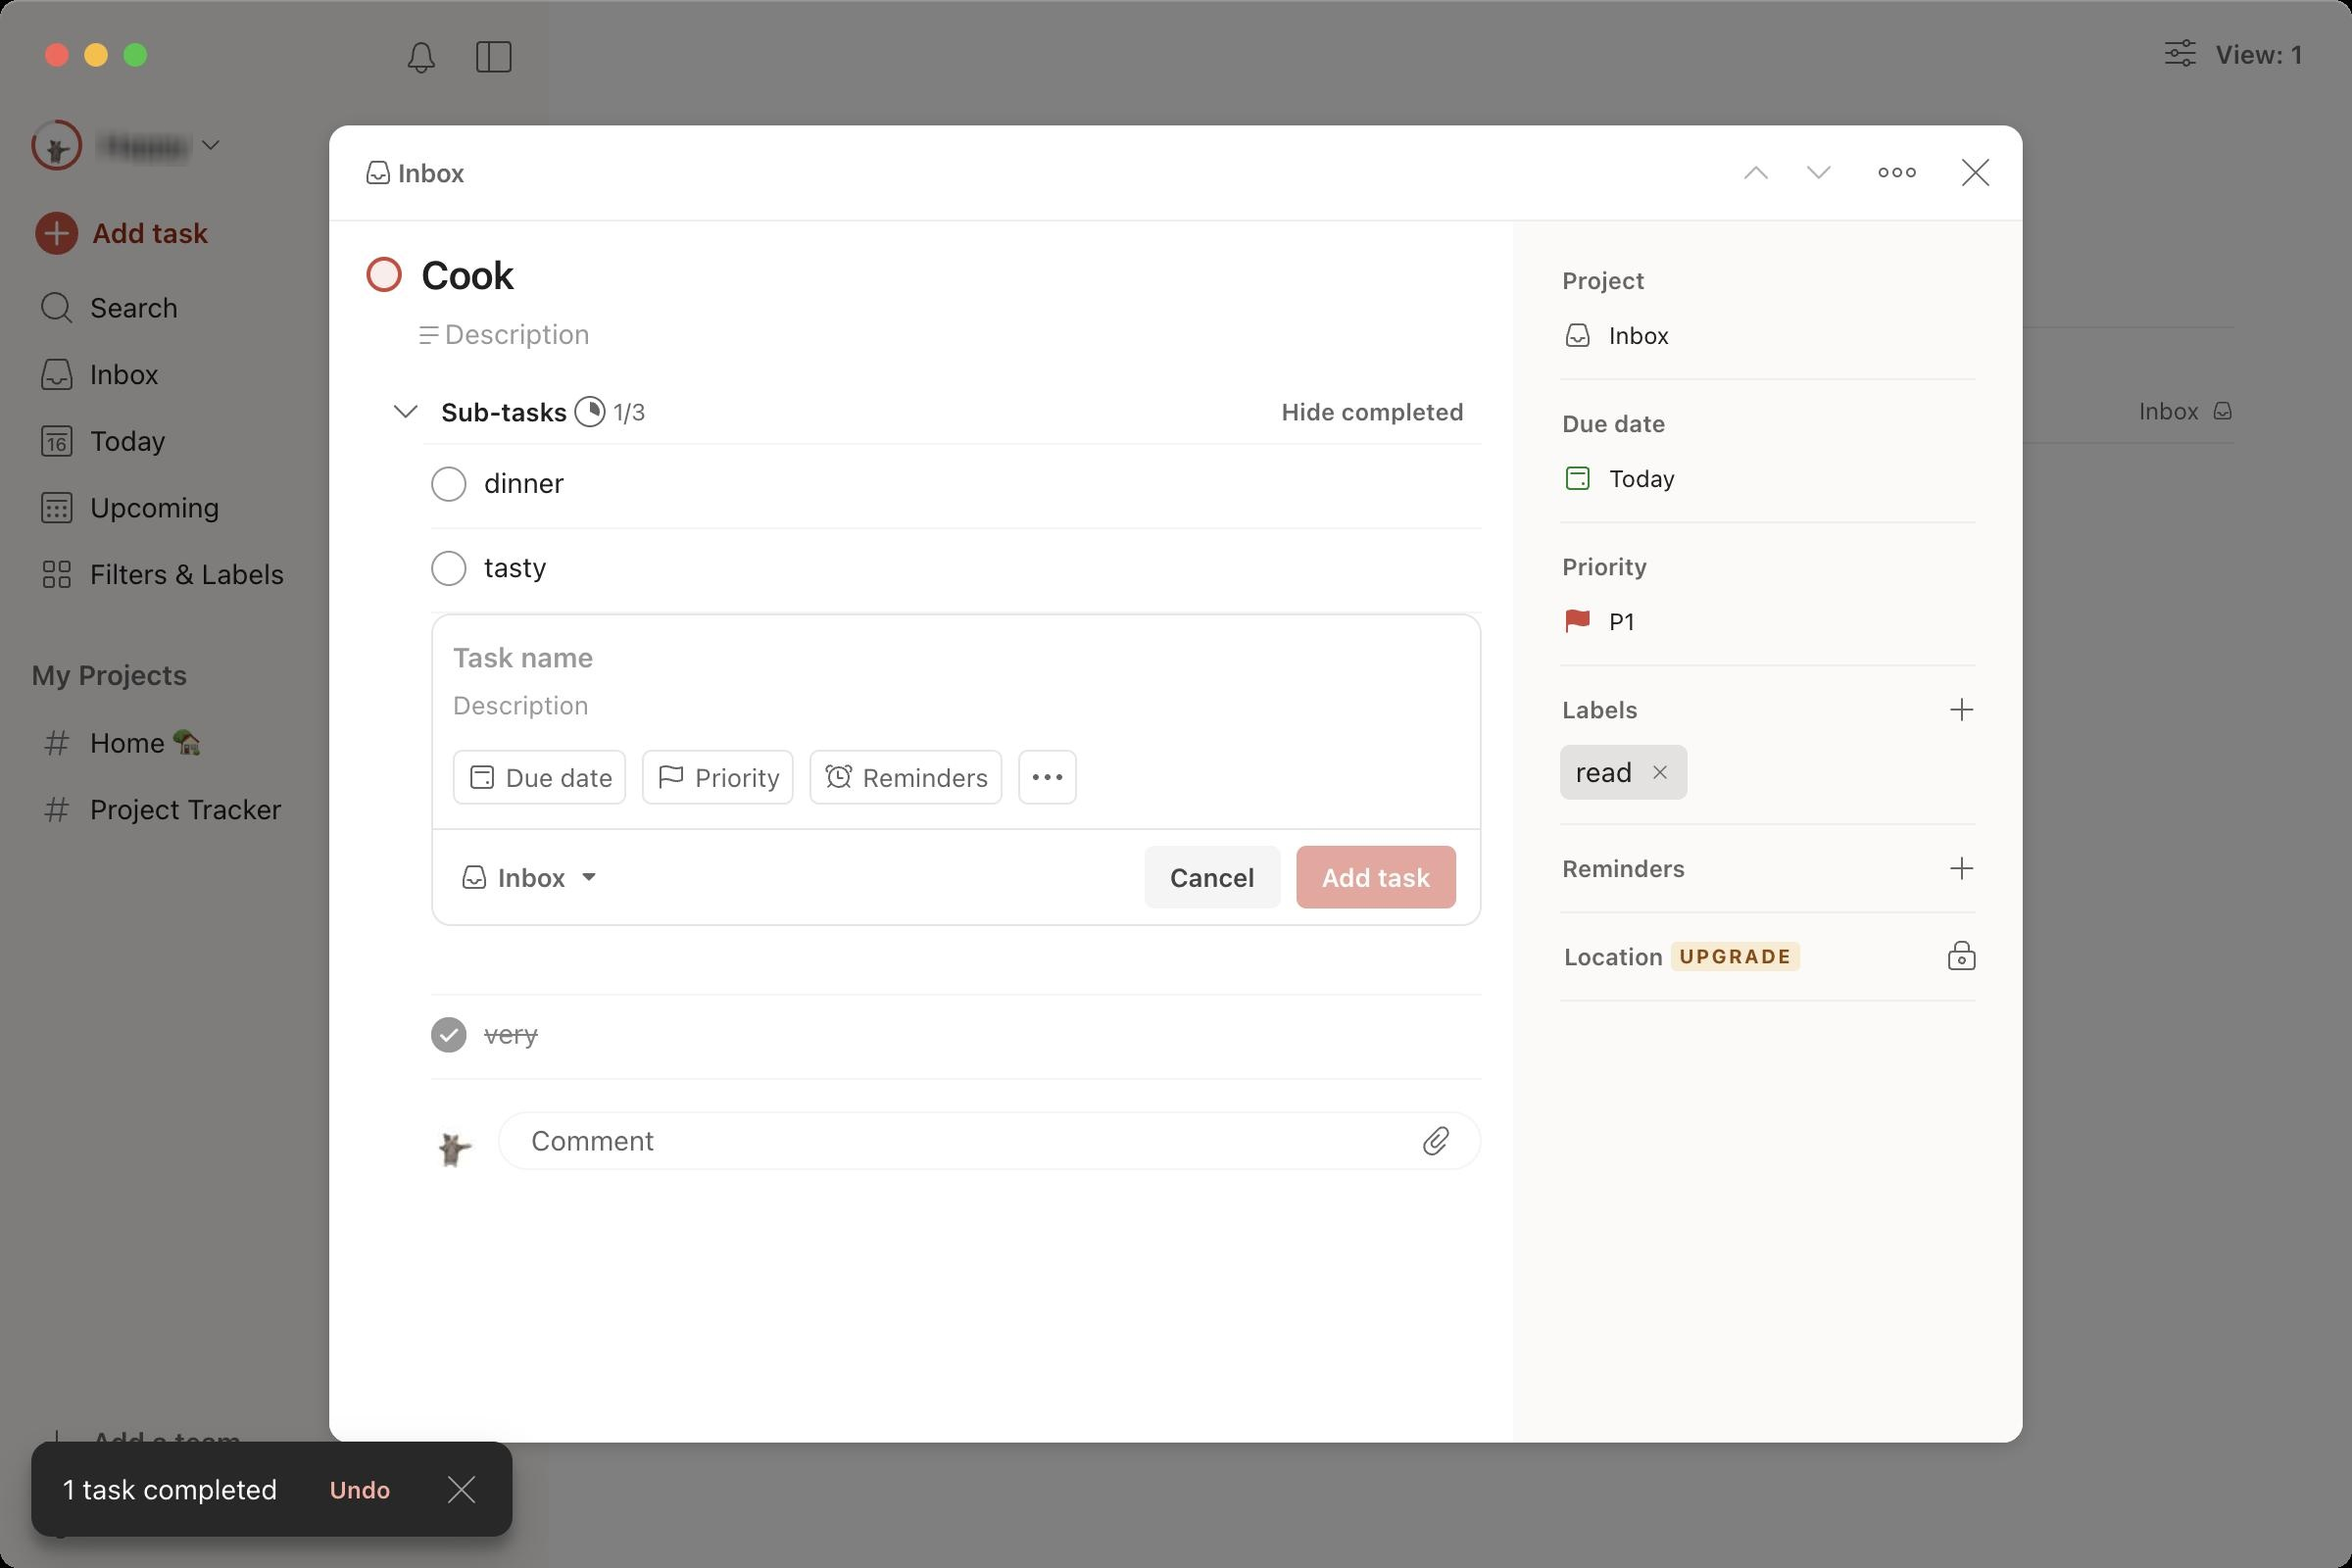
Accessibility tree:
{"name": "Cook_–_Todoist", "role": "AXWindow", "description": null, "role_description": "standard window", "value": null, "position": "264.00;103.00", "size": "1200;800", "children": [{"name": "", "role": "AXGroup", "description": "", "role_description": "group", "value": "", "position": "0.00;0.00", "size": "1200;800", "children": [{"name": "", "role": "AXGroup", "description": "", "role_description": "group", "value": "", "position": "0.00;0.00", "size": "1200;800", "children": [{"name": "", "role": "AXGroup", "description": "", "role_description": "group", "value": "", "position": "0.00;0.00", "size": "1200;800", "children": [{"name": "", "role": "AXGroup", "description": "", "role_description": "group", "value": "", "position": "0.00;0.00", "size": "1200;800", "children": []}]}]}]}, {"name": null, "role": "AXButton", "description": null, "role_description": "close button", "value": null, "position": "22.00;20.00", "size": "14;16", "children": []}, {"name": null, "role": "AXButton", "description": null, "role_description": "full screen button", "value": null, "position": "62.00;20.00", "size": "14;16", "children": [{"name": null, "role": "AXGroup", "description": null, "role_description": "group", "value": null, "position": "62.00;20.00", "size": "14;16", "children": [{"name": null, "role": "AXGroup", "description": null, "role_description": "group", "value": null, "position": "62.00;20.00", "size": "14;16", "children": []}]}]}, {"name": null, "role": "AXButton", "description": null, "role_description": "minimize button", "value": null, "position": "42.00;20.00", "size": "14;16", "children": []}]}